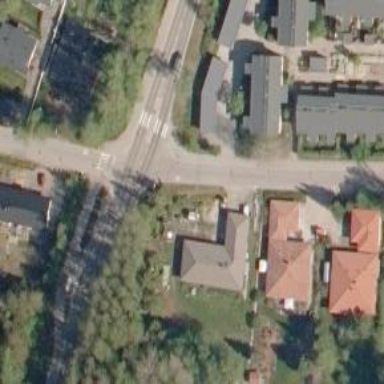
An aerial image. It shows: Road with "give way" sign.